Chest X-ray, AP view. Patient: 72 years old, sex F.
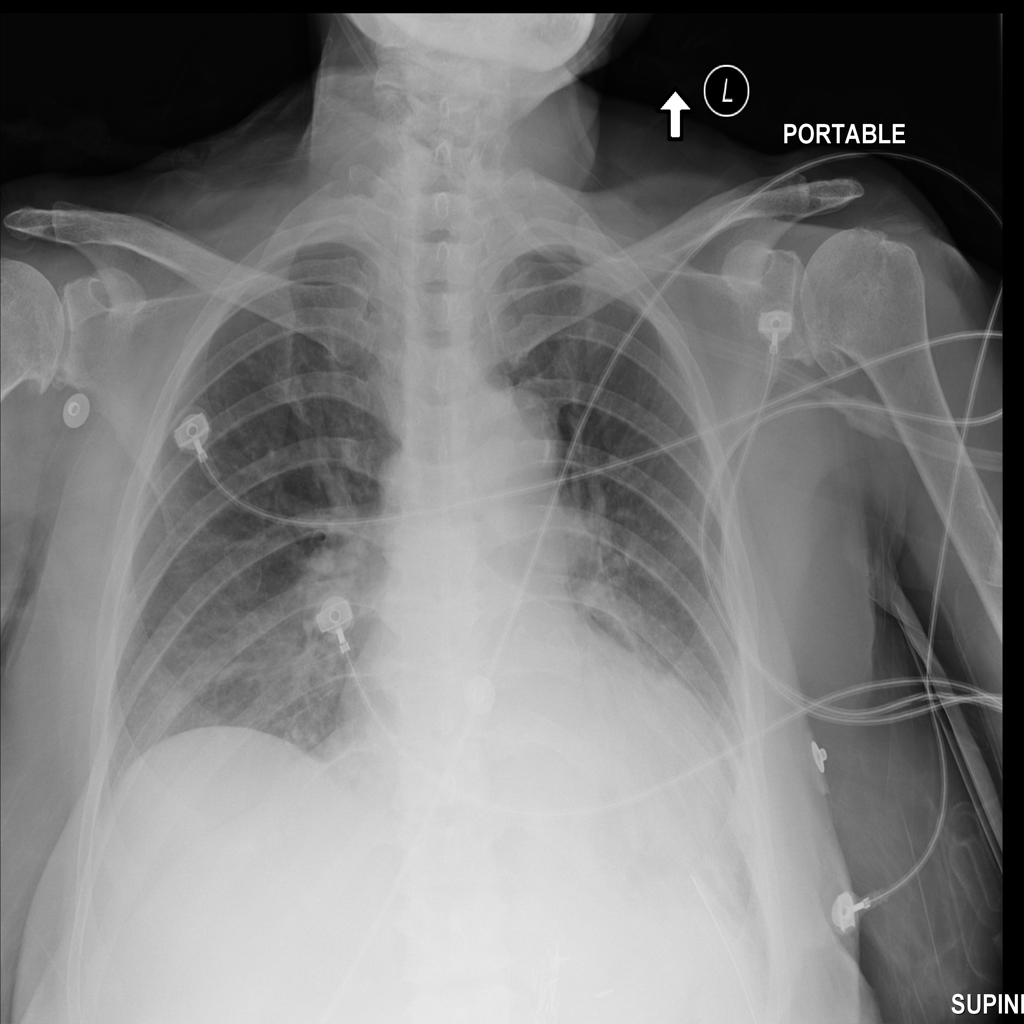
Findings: Atelectasis